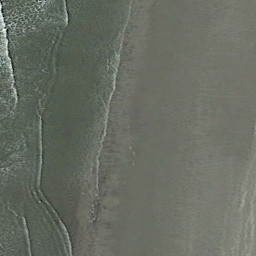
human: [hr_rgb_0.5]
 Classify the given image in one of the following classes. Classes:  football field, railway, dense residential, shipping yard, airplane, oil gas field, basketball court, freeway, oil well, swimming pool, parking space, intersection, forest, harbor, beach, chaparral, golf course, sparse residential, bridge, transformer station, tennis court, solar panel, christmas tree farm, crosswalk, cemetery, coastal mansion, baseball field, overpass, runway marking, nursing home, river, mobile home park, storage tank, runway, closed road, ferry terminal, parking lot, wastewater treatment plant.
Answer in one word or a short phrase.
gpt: beach